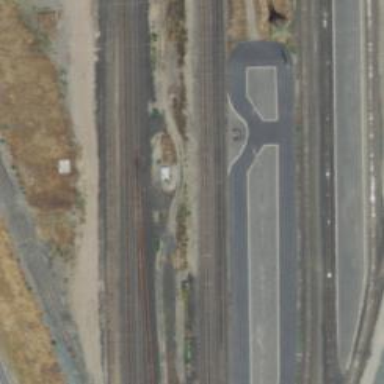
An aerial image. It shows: Railway junction.